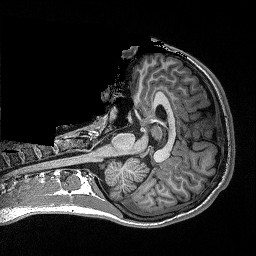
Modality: T1w
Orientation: axial
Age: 18
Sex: male